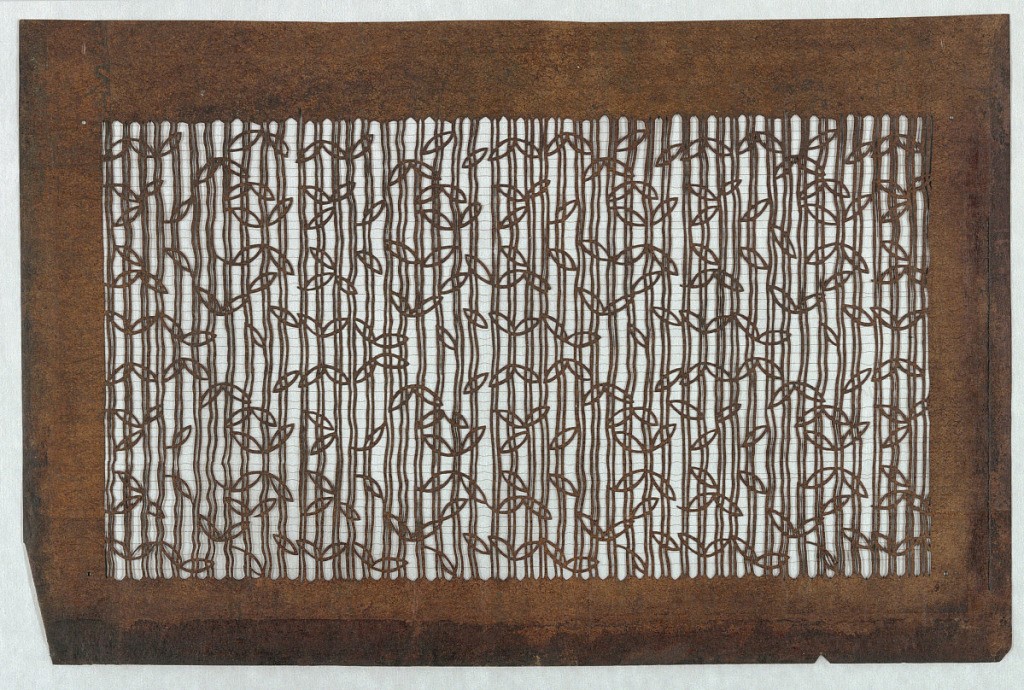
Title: Hiragana and blossoms motif
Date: mid 18th - early 19th century
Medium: Mulberry paper (kozo washi) treated with fermented persimmon tannin (kakishibu), and silk threads (itoire)
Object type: Katagami
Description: Repeated rows of Japanese characters (hiragana) and floral motifs are differentiated with thick positive and negative lines.